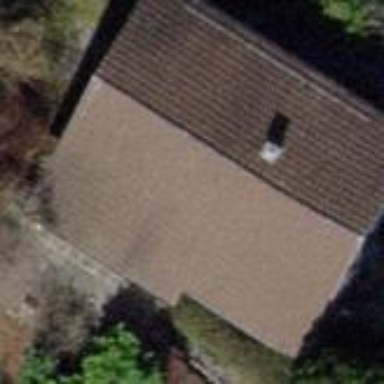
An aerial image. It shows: Gabled roofed house.